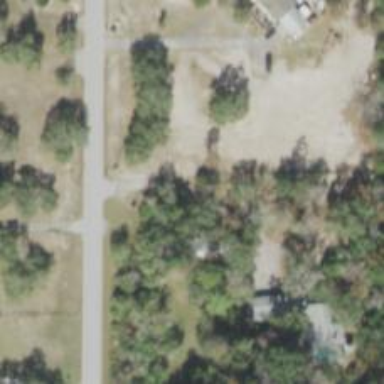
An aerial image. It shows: Driveway.